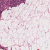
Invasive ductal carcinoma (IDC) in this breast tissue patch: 1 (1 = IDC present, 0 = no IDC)